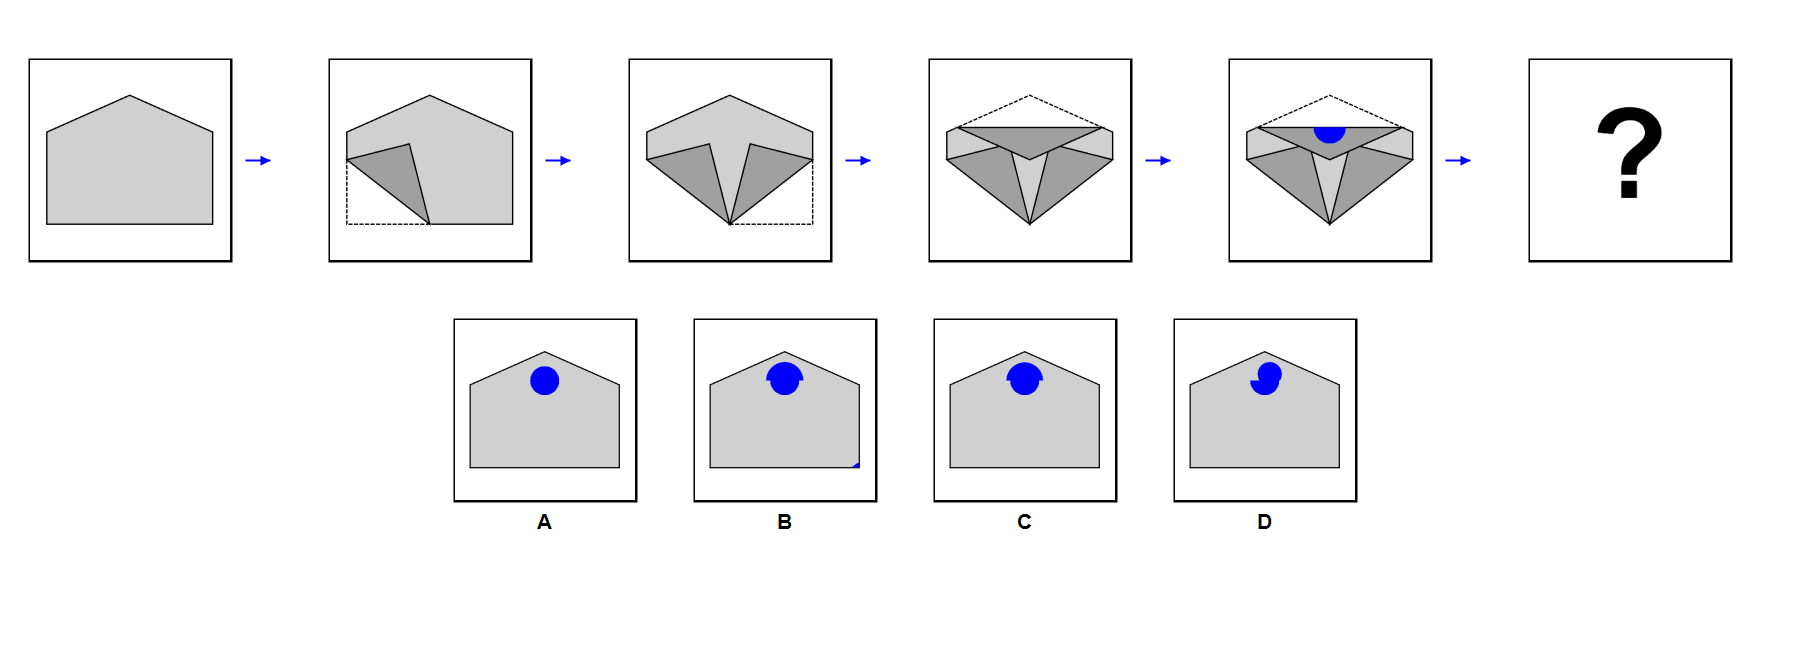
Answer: A